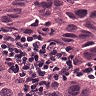
Metastatic tissue present: yes